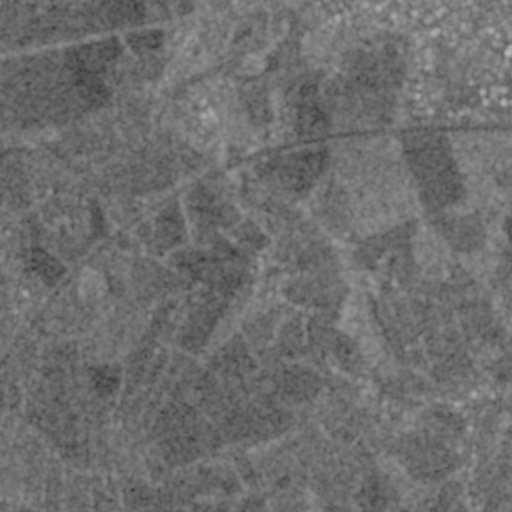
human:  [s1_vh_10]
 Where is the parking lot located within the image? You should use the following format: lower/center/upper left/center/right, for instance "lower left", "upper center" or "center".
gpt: The parking lot is located in the upper right of the image.
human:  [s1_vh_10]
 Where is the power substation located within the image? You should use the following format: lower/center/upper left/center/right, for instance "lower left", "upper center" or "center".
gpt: The power substation is located in the upper right of the image.
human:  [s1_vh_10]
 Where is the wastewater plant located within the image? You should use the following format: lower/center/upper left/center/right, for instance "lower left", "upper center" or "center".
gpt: The wastewater plant is located in the upper center of the image.
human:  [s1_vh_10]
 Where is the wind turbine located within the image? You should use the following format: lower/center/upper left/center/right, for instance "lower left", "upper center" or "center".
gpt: The wind turbine is located in the lower center of the image.
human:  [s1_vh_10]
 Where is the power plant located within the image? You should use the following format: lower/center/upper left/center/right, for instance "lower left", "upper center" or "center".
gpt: There is no power plant in the image.

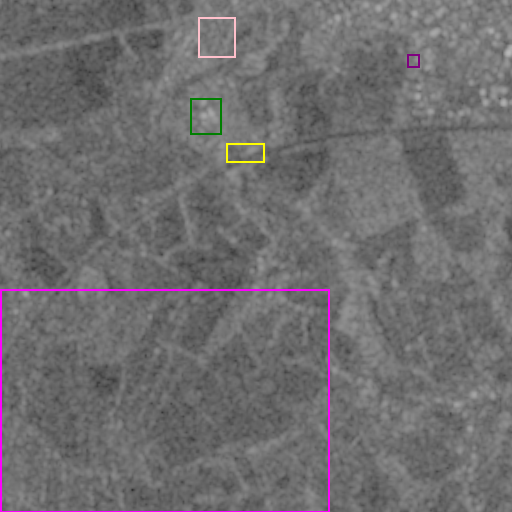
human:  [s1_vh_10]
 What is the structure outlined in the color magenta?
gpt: The structure outlined in magenta is a crop field.
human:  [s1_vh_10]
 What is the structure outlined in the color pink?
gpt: The structure outlined in pink is a park.
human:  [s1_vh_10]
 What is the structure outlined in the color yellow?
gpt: The structure outlined in yellow is a parking lot.
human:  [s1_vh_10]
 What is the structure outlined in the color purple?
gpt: The structure outlined in purple is a power substation.
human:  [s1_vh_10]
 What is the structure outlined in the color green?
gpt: The structure outlined in green is a wastewater plant.
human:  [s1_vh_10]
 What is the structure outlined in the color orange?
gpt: There is no orange outline.